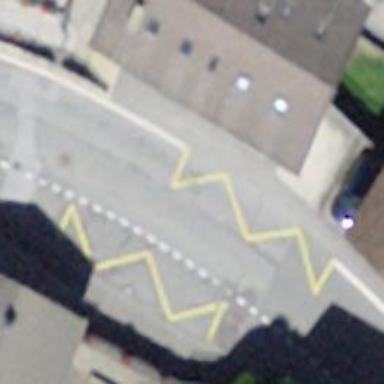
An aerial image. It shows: Public transport stop position.